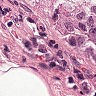
Metastatic tissue present: yes